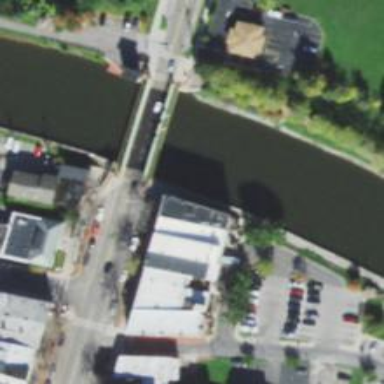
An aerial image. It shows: Secondary road with asphalt surface crossing lift bridge.